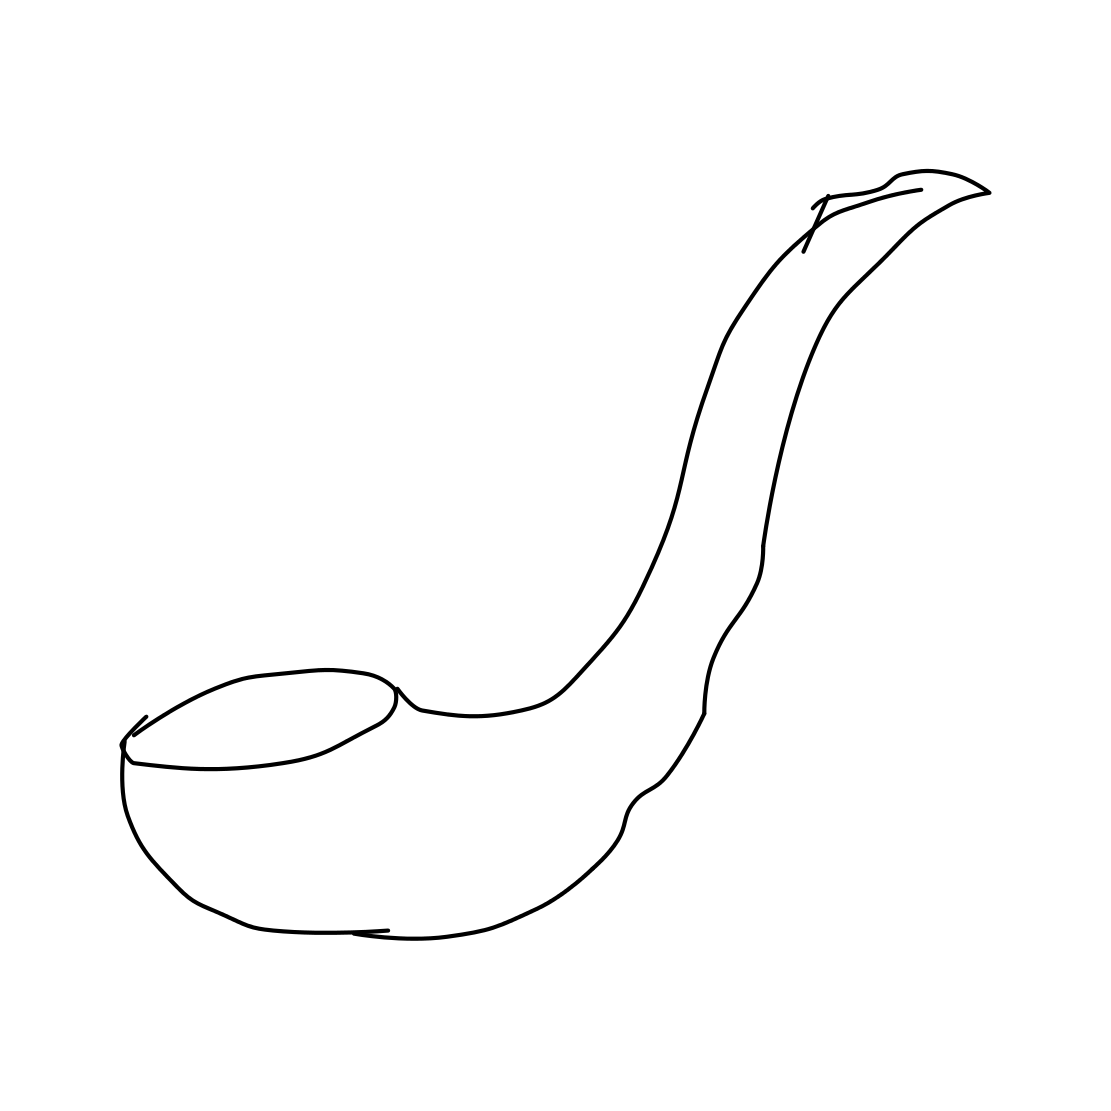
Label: pipe (for smoking)